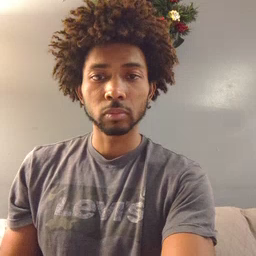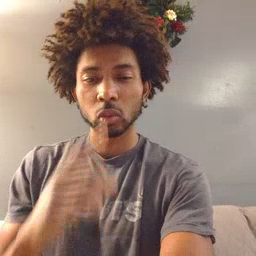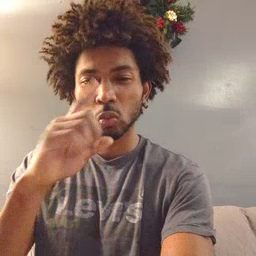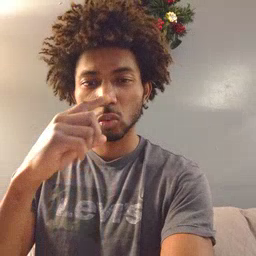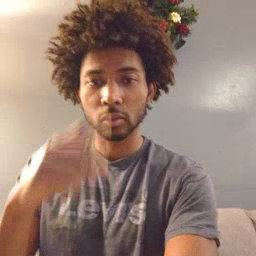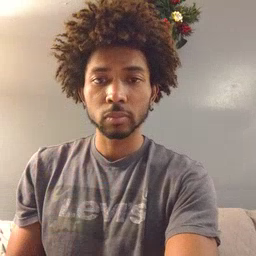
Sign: noisy